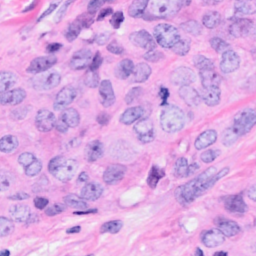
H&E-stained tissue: Breast